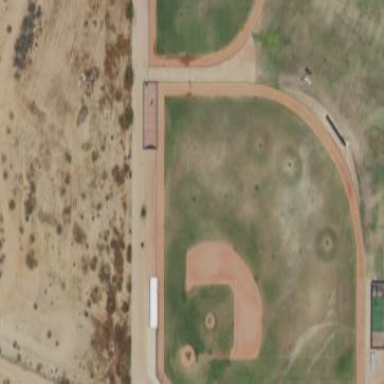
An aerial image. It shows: Baseball pitch for leisure land.